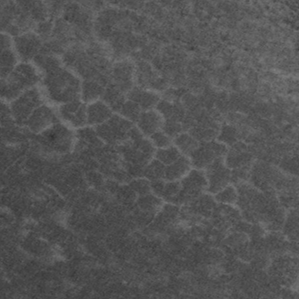
Label: frost